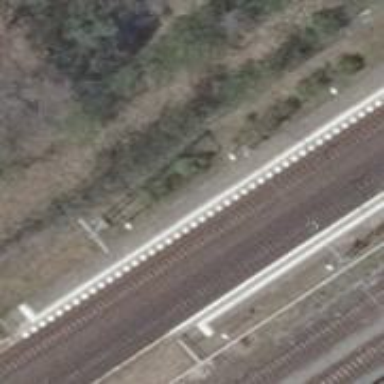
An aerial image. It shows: Close-up of railway platform edge.